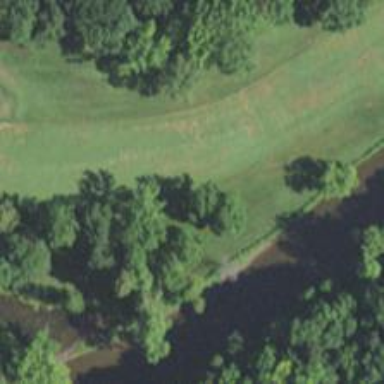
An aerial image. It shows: Golf hole.